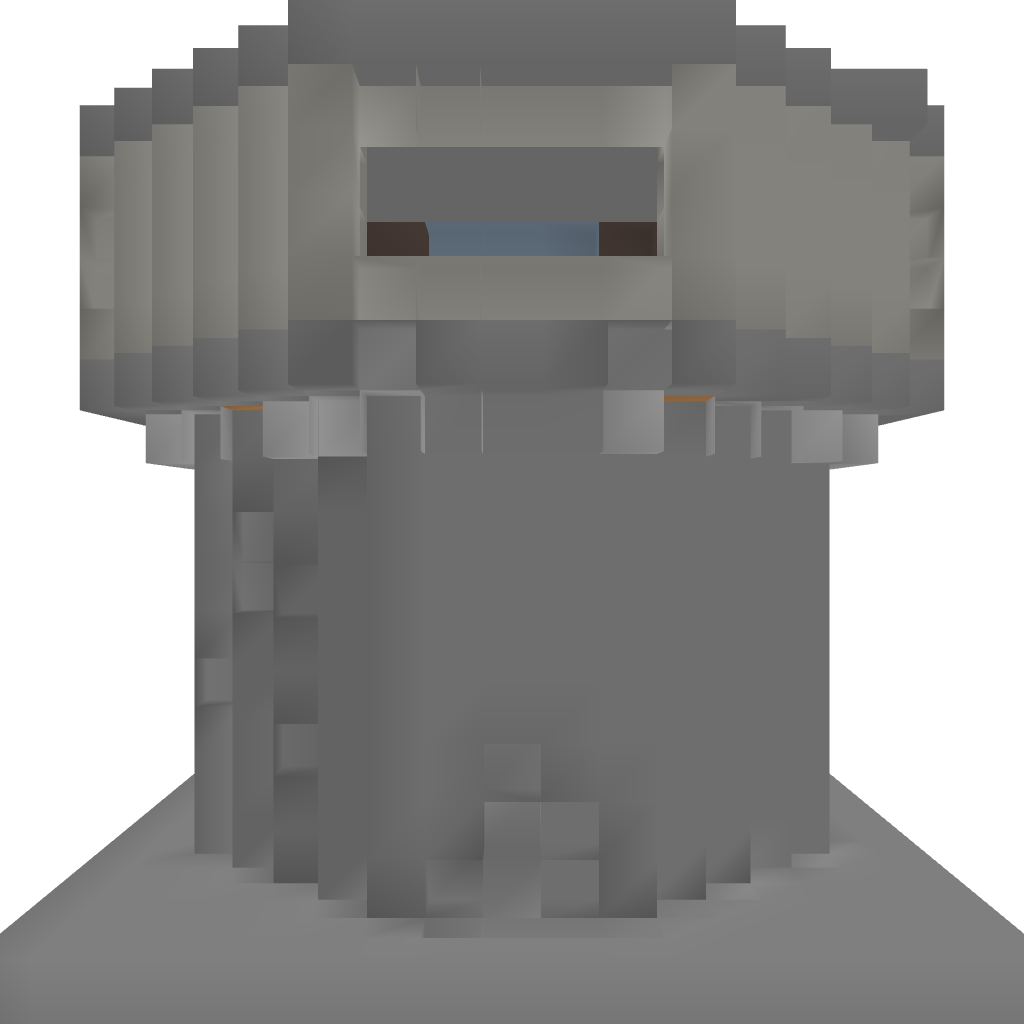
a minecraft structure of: Shooting Guard Towers